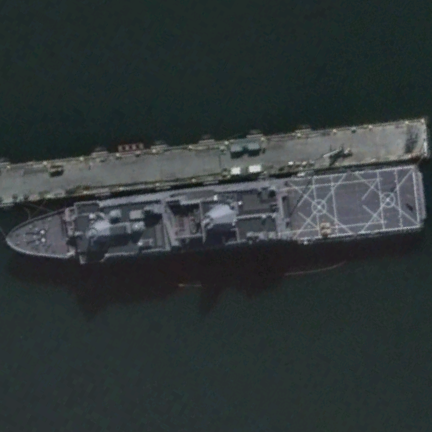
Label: combat